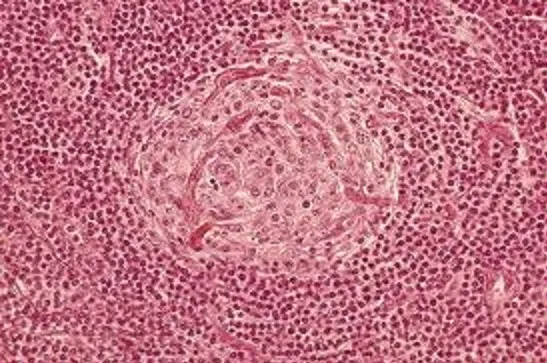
Castleman disease: lymphoid depletion centrofollicular. Thickening of the mantle zone having an aspect of "onion bulb".
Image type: pathology (h&e)